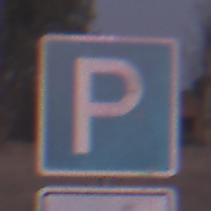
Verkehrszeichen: Parken
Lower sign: ZeitangabenMitBeschraenkungAufWochentage8
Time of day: SunriseSunset
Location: Outdoor (Nature)
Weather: Clear
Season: NotSpecified
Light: Natural